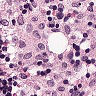
Metastatic tissue present: no